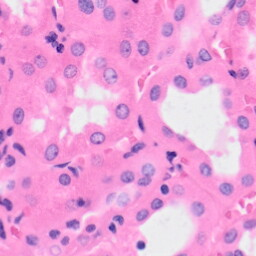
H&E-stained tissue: Kidney